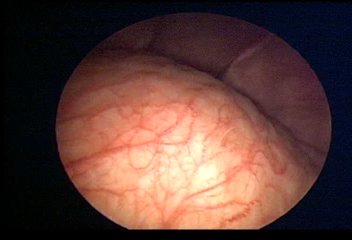
Modality: WLC
Class: Normal mucosa
Bladder cancer association: No